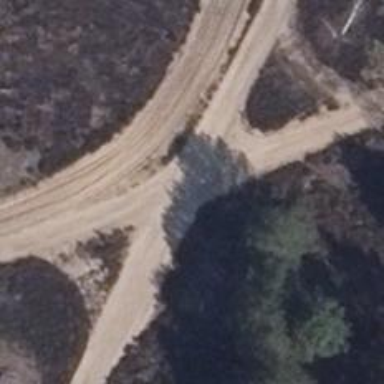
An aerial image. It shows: Sandy track with grade3 tracktype.